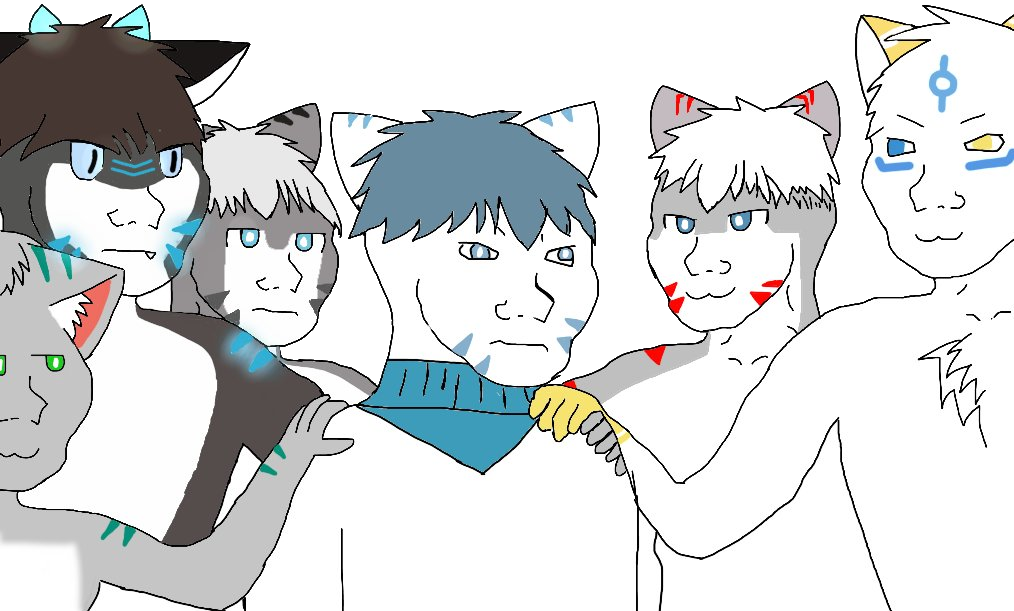
Label: 5_Animal